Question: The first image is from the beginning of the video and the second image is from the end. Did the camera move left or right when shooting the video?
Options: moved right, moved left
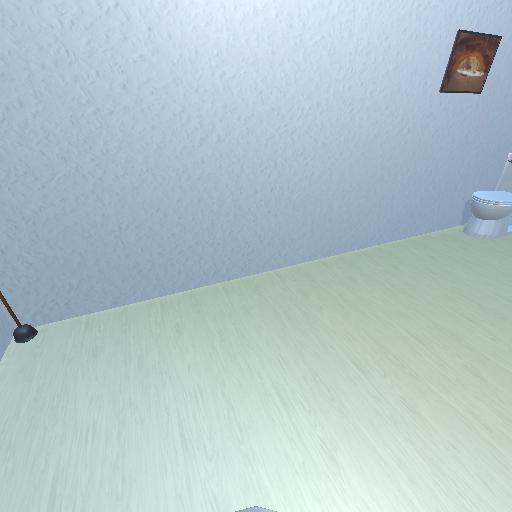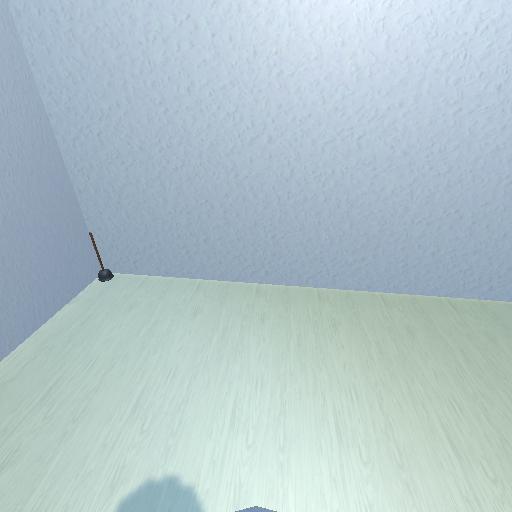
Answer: moved right